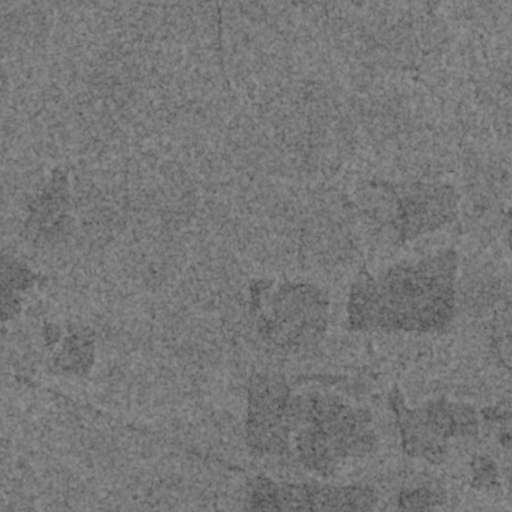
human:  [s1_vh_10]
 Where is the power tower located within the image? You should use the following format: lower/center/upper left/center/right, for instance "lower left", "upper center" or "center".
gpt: The power tower is located in the lower left of the image.
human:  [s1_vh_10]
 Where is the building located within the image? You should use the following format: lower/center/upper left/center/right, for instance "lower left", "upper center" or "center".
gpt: The building is located in the lower center of the image.
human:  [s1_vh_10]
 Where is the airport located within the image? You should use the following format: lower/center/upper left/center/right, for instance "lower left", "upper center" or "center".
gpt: There is no airport in the image.

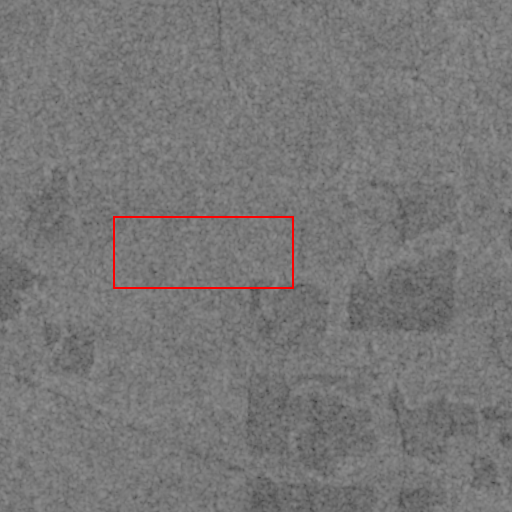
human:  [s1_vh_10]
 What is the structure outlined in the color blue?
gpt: There is no blue outline.
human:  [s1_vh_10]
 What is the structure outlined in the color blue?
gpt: There is no structure outlined in blue.